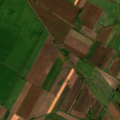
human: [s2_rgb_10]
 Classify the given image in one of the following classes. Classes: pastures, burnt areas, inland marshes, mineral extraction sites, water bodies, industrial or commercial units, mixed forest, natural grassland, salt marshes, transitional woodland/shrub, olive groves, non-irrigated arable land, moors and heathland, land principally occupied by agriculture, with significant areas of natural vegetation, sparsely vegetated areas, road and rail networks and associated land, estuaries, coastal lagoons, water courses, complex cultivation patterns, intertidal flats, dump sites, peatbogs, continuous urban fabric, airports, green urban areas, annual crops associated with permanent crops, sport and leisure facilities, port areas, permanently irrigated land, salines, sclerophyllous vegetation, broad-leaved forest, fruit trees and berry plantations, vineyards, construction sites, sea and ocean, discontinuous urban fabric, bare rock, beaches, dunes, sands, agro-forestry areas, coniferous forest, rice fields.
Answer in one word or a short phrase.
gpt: non-irrigated arable land, land principally occupied by agriculture, with significant areas of natural vegetation